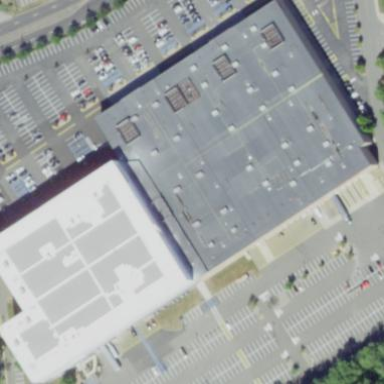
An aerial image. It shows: Commercial building that houses mall.